Question: I wrote a .DLL library with a very simple extension method for 'string'.
My method - '.Remove(char deletedChar)', removes all occurrences of a 'char' in a 'string'. This overloads the default '.Remove(int startIndex)' method. However, when I want to use it, '.Remove(int startIndex)' is invoked, instead of my method, despite me giving 'char' as the argument.
What I mean is, given this code:
'''
string Test = "12-34-56-78-90-123-<PHONE>-89012-34567-890123-456789-000000";
MessageBox.Show(Test.Remove('-'));
'''
My expected result is:
'''
1234567890123456789012345678901234567890123456789000000
'''
However, the actual result is:
'''
12-34-56-78-90-123-<PHONE>-89012-34
'''
Check it out on the screenshot:

This means, that my 'char '-'' is interpreted as its ASCII value (45), and this is the start index for removal of the string.
Why does this happen? Even casting 'char' to a 'char' (i.e. '(char)'-'') does not fix it. I know I can simply rename the extension method, but I still cannot understand why does this happen. Could someone explain this phenomenon or point to a doc that explains it?
Pasting my extension method in case someone will want to use it:
'''
/// <summary>
/// Removes all occurences of specified char.
/// </summary>
/// <param name="str"></param>
/// <param name="deletedChar">The char you want to remove.</param>
/// <returns>string without the specified char.</returns>
public static string Remove(this string str, char deletedChar)
{
for (int i = 0; i < str.Length; i++)
{
if (str[i] == deletedChar)
{
str = str.Remove(i, 1);
i--;
}
}
return str;
}
'''
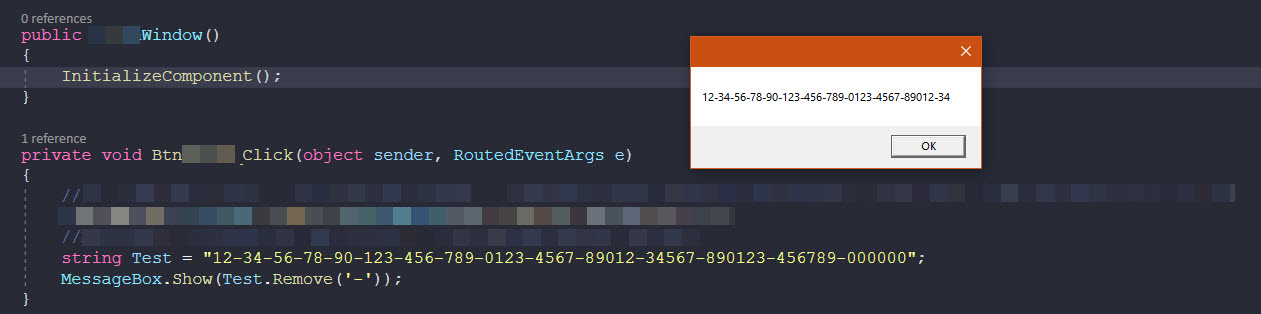
Answer: C# instances methods are called before extensions if found.
From the <URL>:
> When the compiler can't find an instance method with a matching signature, it will bind to a matching extension method if one exists.
Writing this helper class, we can see that the good method is called:
'''
public static class StringHelper
{
public static string MyRemove(this string str, int index)
{
return "remove at index";
}
public static string MyRemove(this string str, char code)
{
return "remove all chars";
}
}
'''
'''
Console.WriteLine("".MyRemove(1));
Console.WriteLine("".MyRemove('a'));
'''
'''
remove at index
remove all chars
'''
Thus the solution is to use a dedicated method's name:
'''
public static class StringHelper
{
public static string RemoveAll(this string str, char deletedChar)
{
for ( int i = 0; i < str.Length; i++ )
{
if ( str[i] == deletedChar )
{
str = str.Remove(i, 1);
i--;
}
}
return str;
}
}
'''
Therefore the design and the usage is more clear and clean, as well as more more speaking while the type of the parameter tells what to remove.
But such a method is not optimized and can for example be replaced by:
'''
public static string RemoveAll(this string str, char code)
{
return str.Replace(code.ToString(), "");
}
'''
Or by this one which is better:
'''
using System.Text;
public static string RemoveAll(this string str, char code)
{
var builder = new StringBuilder();
foreach ( char c in str )
if ( c != code )
builder.Append(c);
return builder.ToString();
}
'''
Or using Linq, but probably less optimized than the previous:
'''
using System.Linq;
public static string RemoveAll(this string str, char code)
{
return new string(str.Where(c => c != code).ToArray());
}
'''